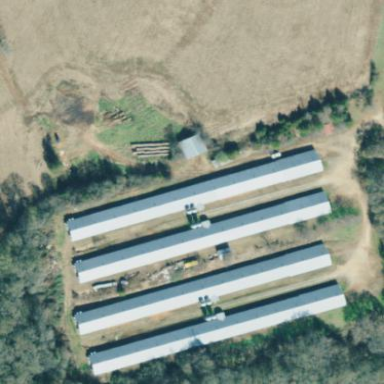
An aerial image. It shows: Poultry house.